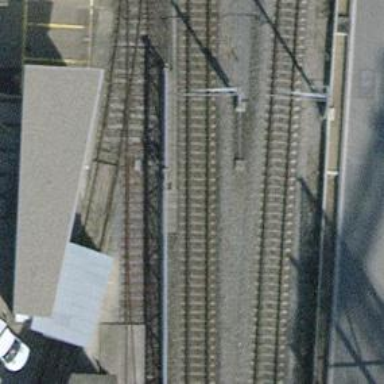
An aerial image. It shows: Railway switch.